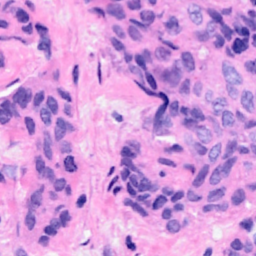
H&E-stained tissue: Breast